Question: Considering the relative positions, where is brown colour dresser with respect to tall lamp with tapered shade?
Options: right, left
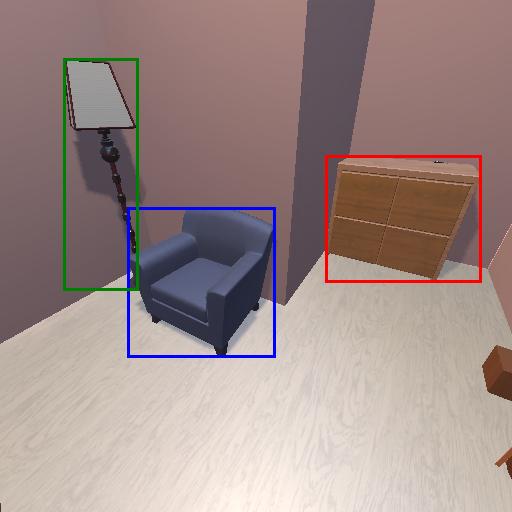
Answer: right